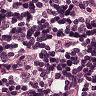
Metastatic tissue present: no